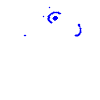
Particle: electron